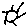
Label: sun